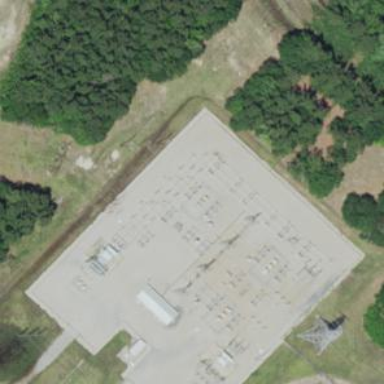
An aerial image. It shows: Switch used for power control.